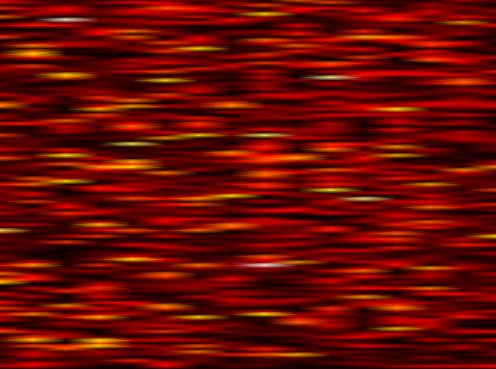
Label: OFDM